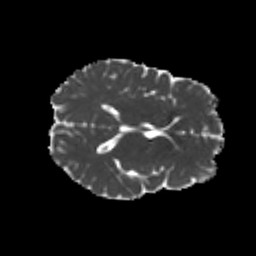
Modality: MD
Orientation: axial
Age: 22
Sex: male
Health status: healthy
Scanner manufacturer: philips
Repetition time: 7.384 s
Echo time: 0.08599 s